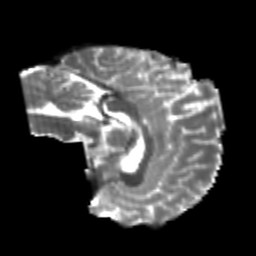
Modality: T2w
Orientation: sagittal
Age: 23
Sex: male
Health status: healthy
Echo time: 0.074 s